Interaction volume radius: 5 \u00c5
Interaction volume height: 15 \u00c5
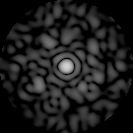
Disorder parameter: 0.845